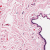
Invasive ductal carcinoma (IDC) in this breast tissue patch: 0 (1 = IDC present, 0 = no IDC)